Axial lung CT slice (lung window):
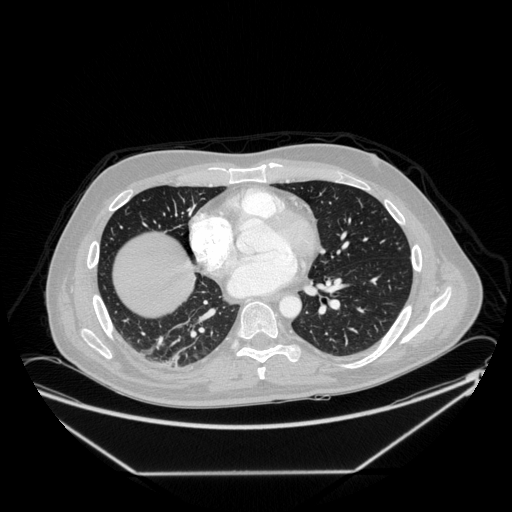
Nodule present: no